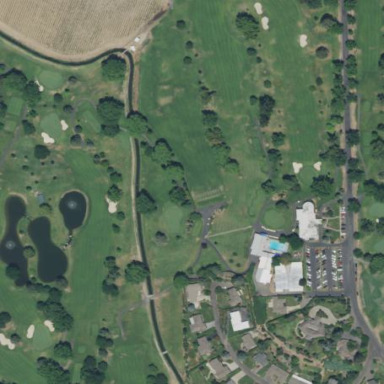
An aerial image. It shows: Golf course surrounded by greenery.